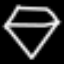
Label: diamond